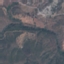
Land use / land cover: HerbaceousVegetation